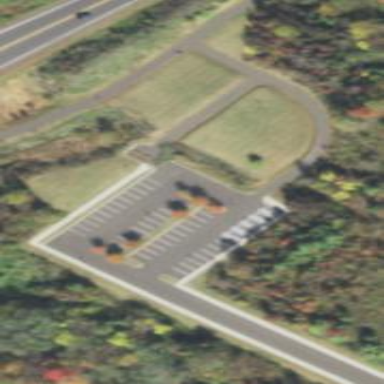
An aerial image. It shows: Parking area.